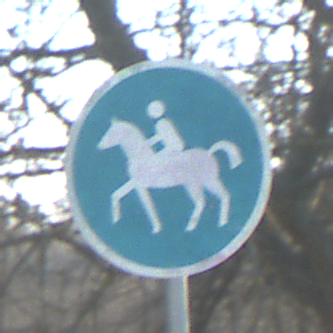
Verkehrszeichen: Reitweg
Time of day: MorningAfternoon
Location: Outdoor (Nature)
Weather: Clear
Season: NotSpecified
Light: Natural